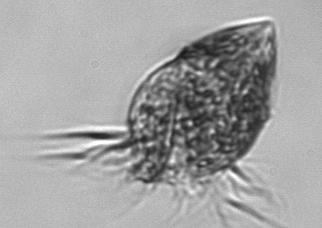
Label: Strombidium_morphotype1